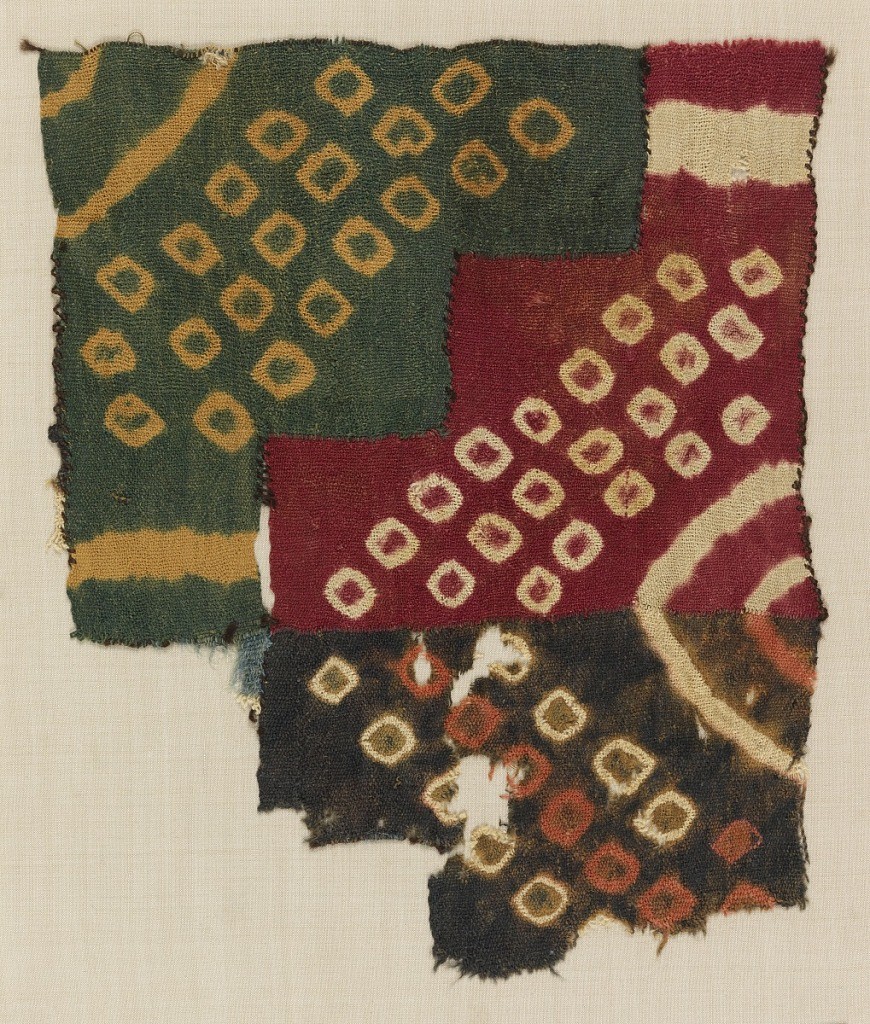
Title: Fragment
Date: ca. 600
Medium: wool Technique: discontinuous and interlocked warps with discontinuous and stitched wefts; tied-resist patterning Label: plain woven wool with discontinuous, interlocked warps and discontinuous wefts, with tied-resist patterning
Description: Fragment from large mantle with woven stepped sections meeting joined by warp interlocking and stitching in the weft direction. Each individual piece is patterned by tied-resist dying, creating patterns of small and large diamonds. In yellow on green, white on red, and white and rust on dark brown grounds.